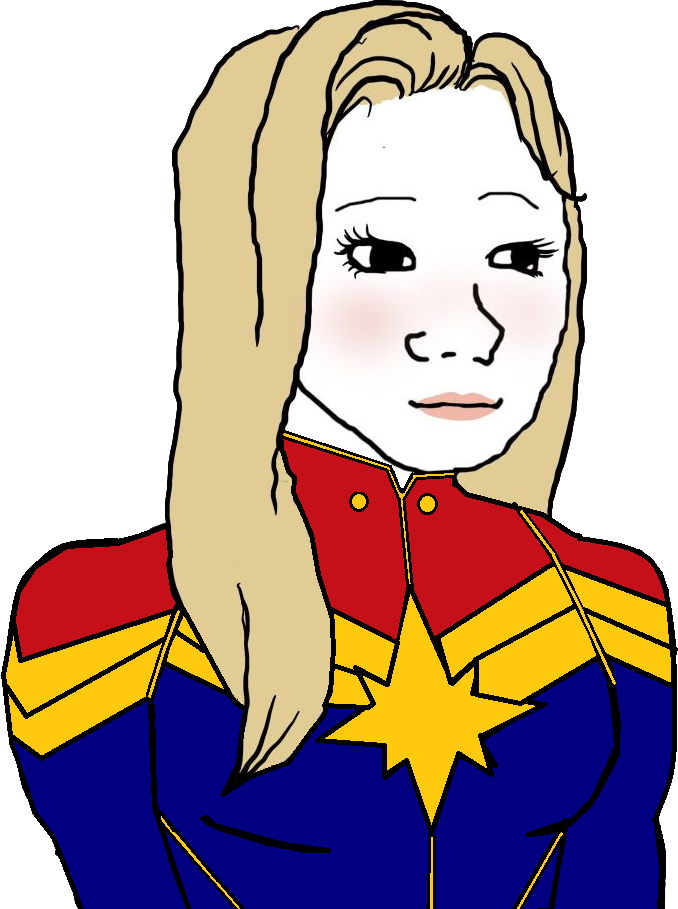
Label: 5_Trad_Wife